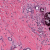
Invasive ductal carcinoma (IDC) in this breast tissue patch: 1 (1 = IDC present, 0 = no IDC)